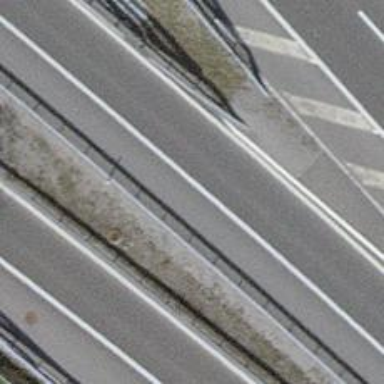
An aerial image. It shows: Asphalt motorway link.